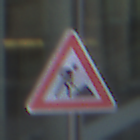
Verkehrszeichen: Arbeitsstelle
Umgebung: Outdoor, Urban
Tageszeit: SunriseSunset
Wetter: PartlyCloudy
Licht: Natural
Jahreszeit: NotSpecified
Kontrast: MediumContrast